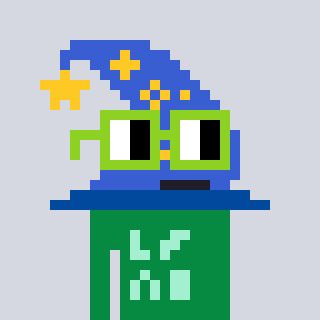
a pixel art character with square light green glasses, a wizard hat-shaped head and a green-colored body on a cool background